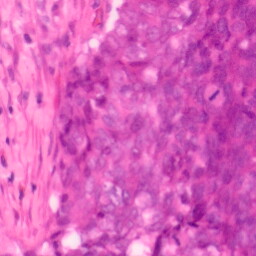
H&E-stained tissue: Colon